Question: I'm trying to make application, in which are used icons of some social sites, like facebook.
So the application looks like:

If you click on Facebook:
'''
public void Facebook_Click()
{
**Here must be code to detect installed applications**
if (detected=true)
{
RunApplication (facebook);
}
else
{
OpenBrowser on page Facebook.com
}
}
'''
Before saying it is impossible:
Auto-launching apps using file and URI associations for Windows Phone 8:
<URL>
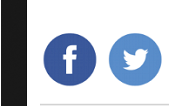
Answer: there is no way to know what App are installed on the user's phone. You can open a link in web browser, but cannot do that with apps that haven't got URI associations as Alaa Masoud said.